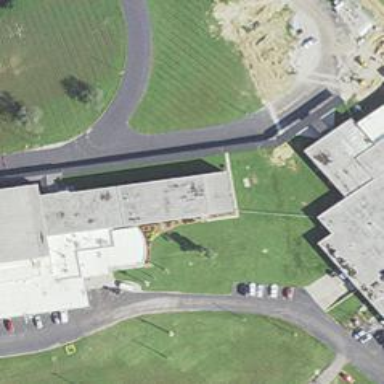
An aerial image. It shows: School building.